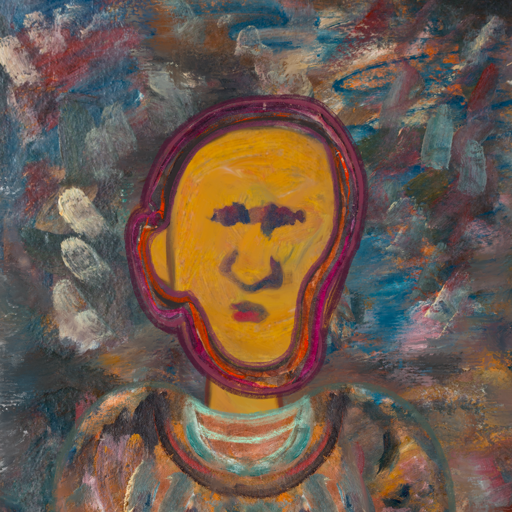
Background: Boggyland, Head And Neck Front: After_Raid, Face Front: In_The_Sun, Bust: Boggyland, Hair Front: Hypocrite, Head Accessory: Blank, Second Necklace: Blank, Necklace: Blank, Baby: Blank